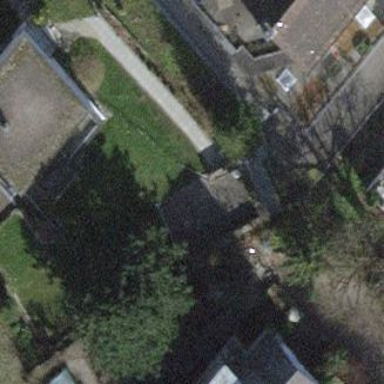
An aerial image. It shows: Garage.